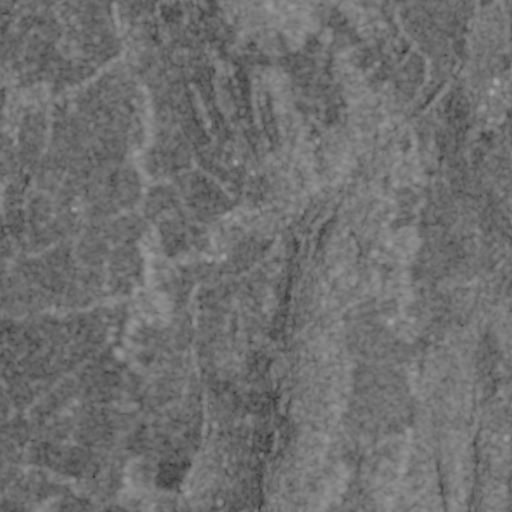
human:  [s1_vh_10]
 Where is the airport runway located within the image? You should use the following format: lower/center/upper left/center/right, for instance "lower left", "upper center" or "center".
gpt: The airport runway is located in the lower center of the image.
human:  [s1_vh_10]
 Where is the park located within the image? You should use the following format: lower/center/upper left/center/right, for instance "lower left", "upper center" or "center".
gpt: The park is located in the upper center of the image.
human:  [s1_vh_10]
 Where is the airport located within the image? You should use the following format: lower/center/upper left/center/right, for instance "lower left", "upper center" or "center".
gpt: There is no airport in the image.

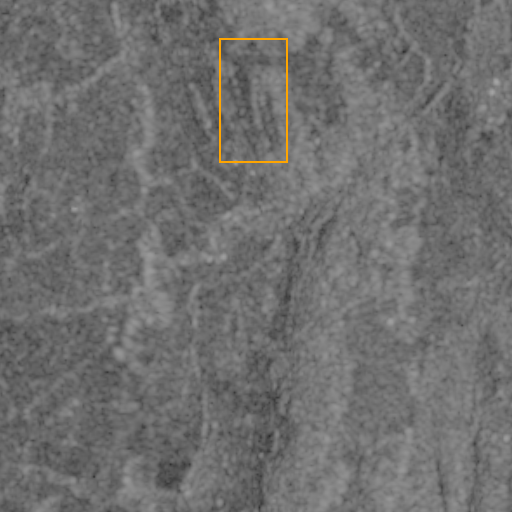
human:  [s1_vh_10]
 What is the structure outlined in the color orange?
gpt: The structure outlined in orange is a park.
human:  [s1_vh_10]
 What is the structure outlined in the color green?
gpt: There is no green outline.